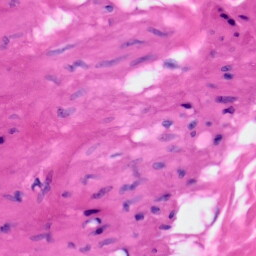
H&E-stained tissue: Skin